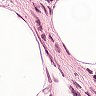
Metastatic tissue present: no